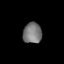
Tissue: prostate
Cell type: T cells
Senescence score: 0.2785
Nuclear area (px): 380
Mean DAPI intensity: 120.237